Field crop: maize
Growth stage: 1
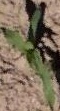
Species: maize